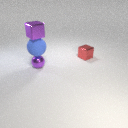
small purple metal sphere below large blue rubber sphere